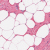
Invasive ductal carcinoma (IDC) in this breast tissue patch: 0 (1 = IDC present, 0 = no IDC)